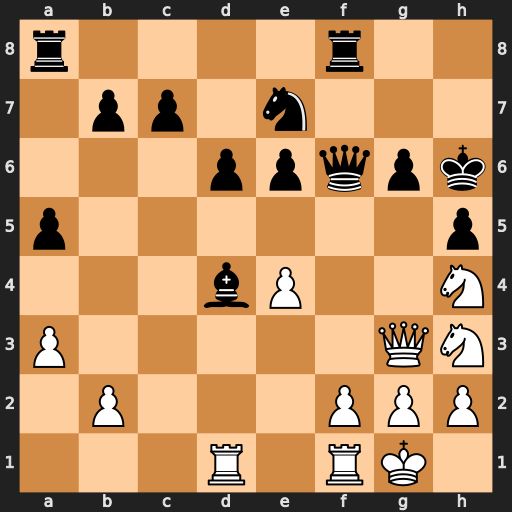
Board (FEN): r4r2/1pp1n3/3ppqpk/p6p/3bP2N/P5QN/1P3PPP/3R1RK1
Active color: w
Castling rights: -
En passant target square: -
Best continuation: Rxd4 Qxd4 Qg5+ Kg7 Qxe7+